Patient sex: M
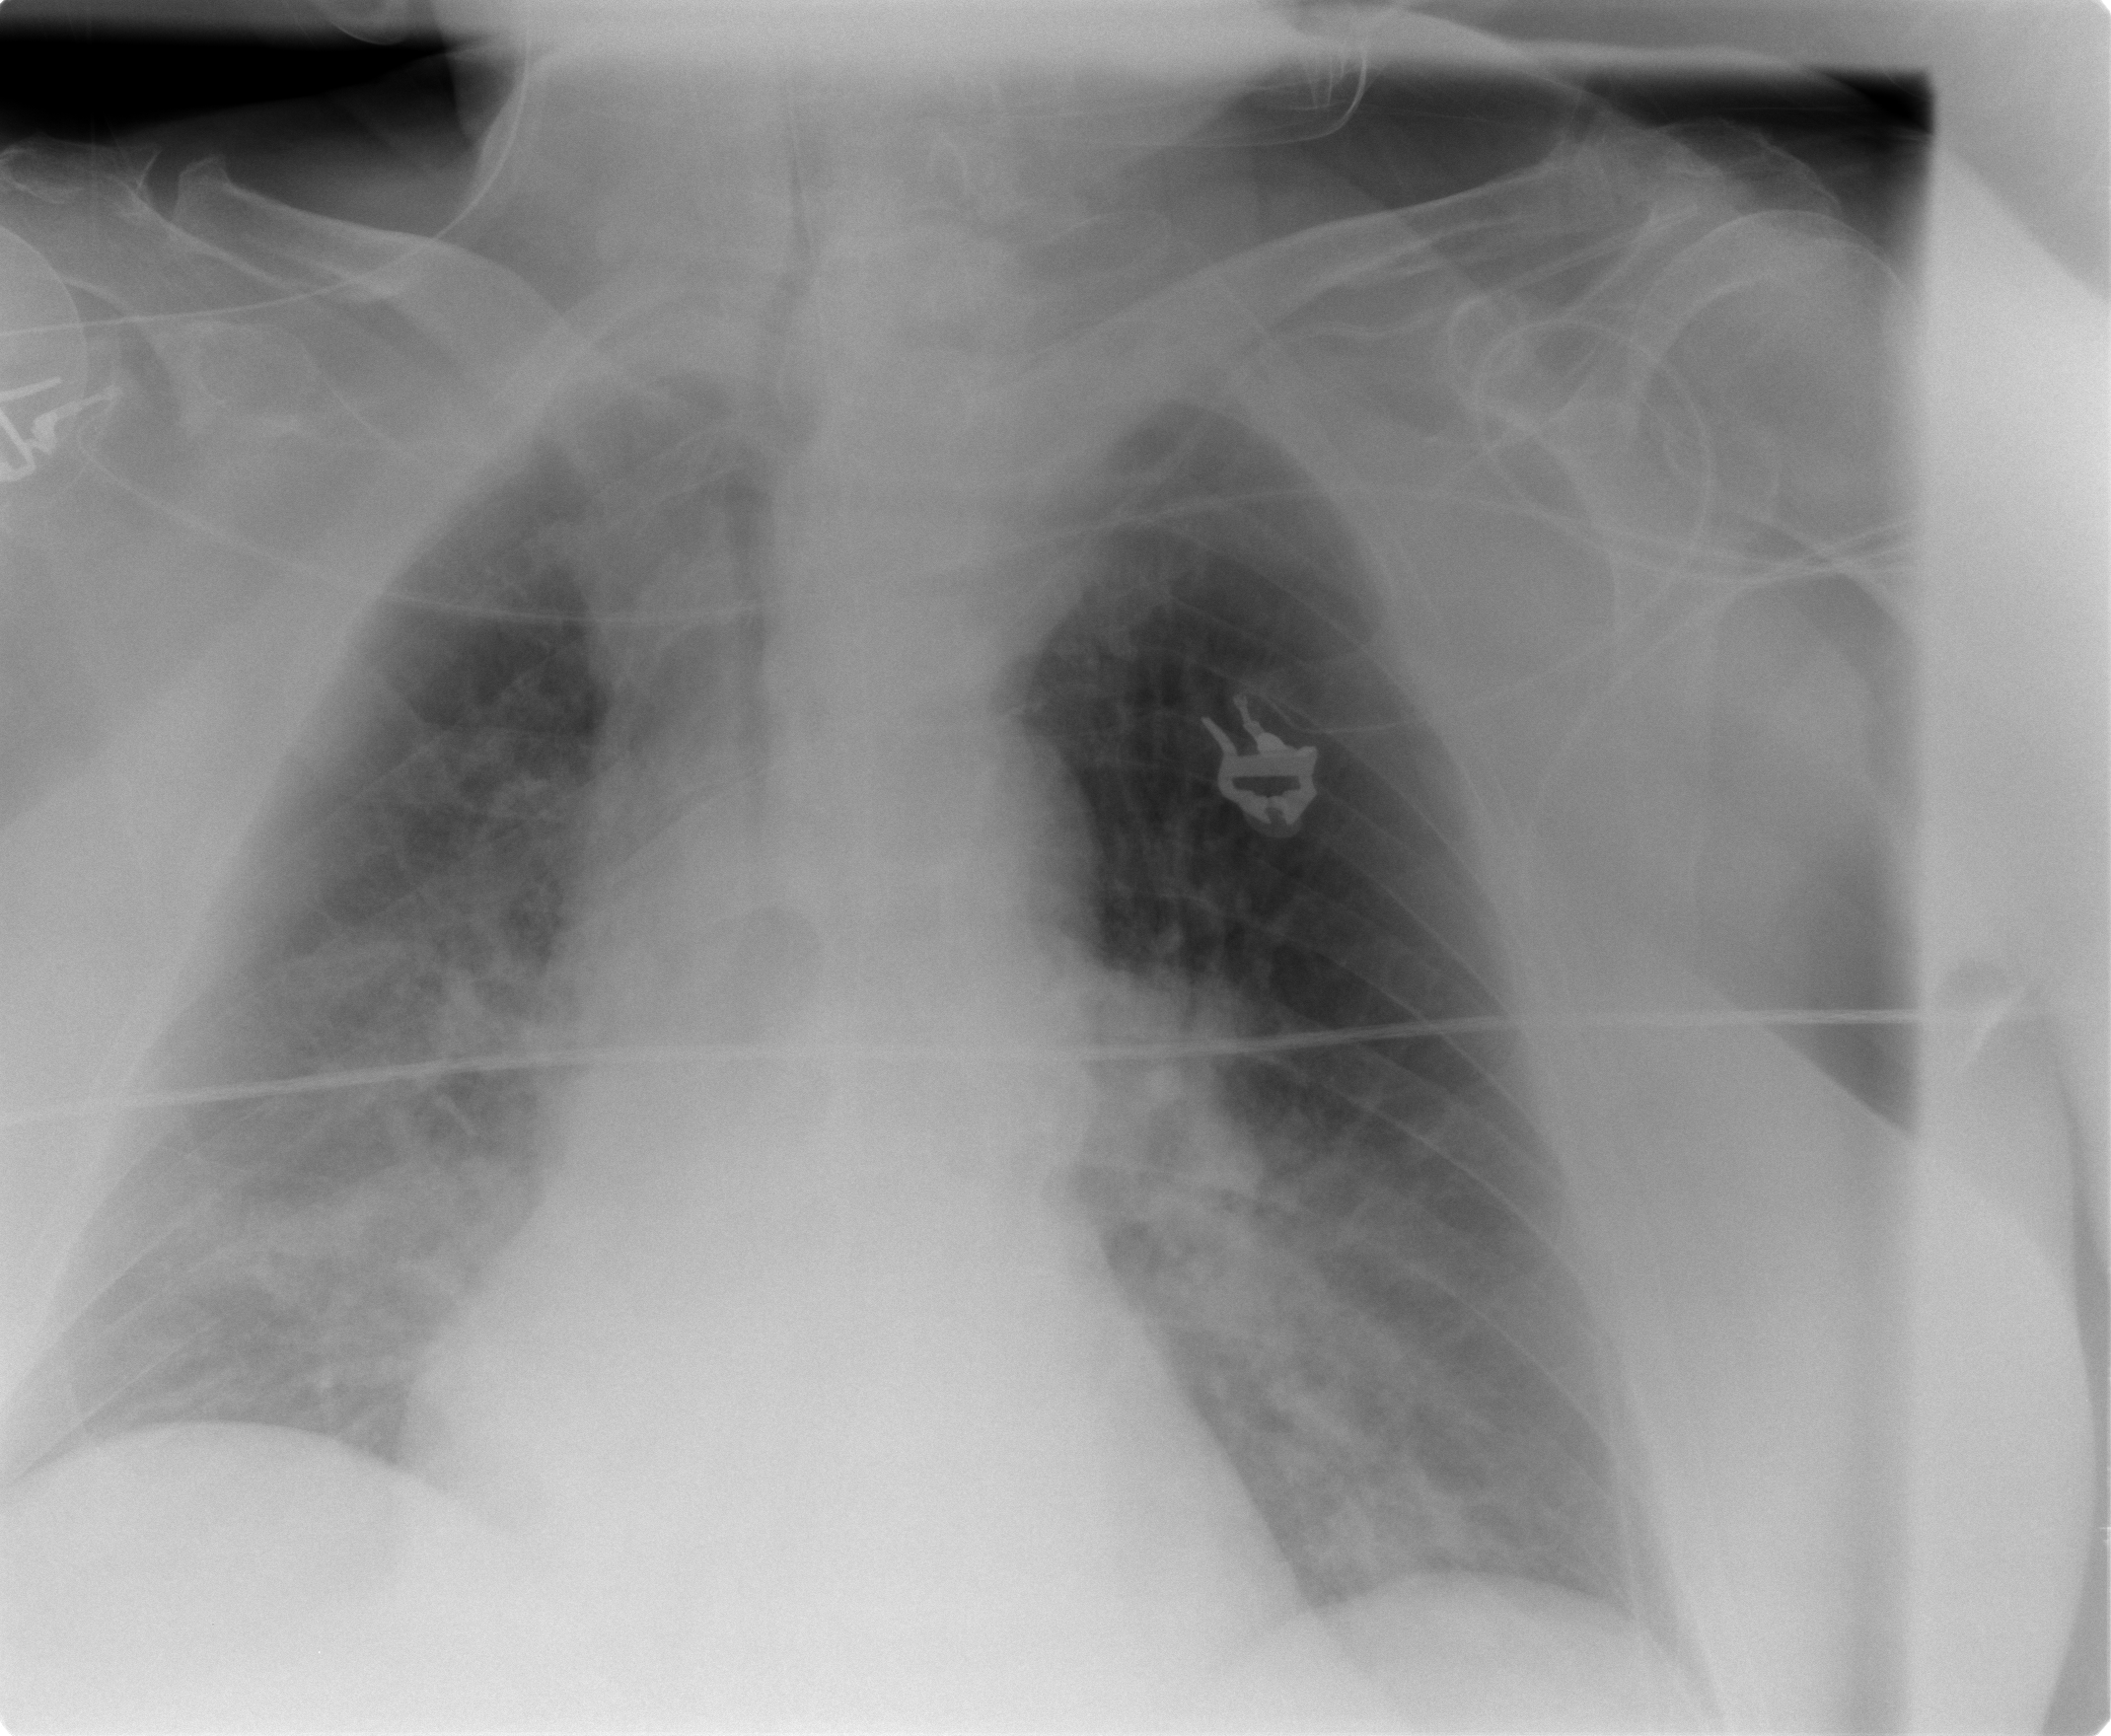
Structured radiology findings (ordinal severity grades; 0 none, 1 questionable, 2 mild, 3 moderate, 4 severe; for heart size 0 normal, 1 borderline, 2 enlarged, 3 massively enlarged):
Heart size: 0
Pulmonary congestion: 1
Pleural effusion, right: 0
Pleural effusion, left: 0
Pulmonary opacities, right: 3
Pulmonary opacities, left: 2
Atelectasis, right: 2
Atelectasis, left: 2